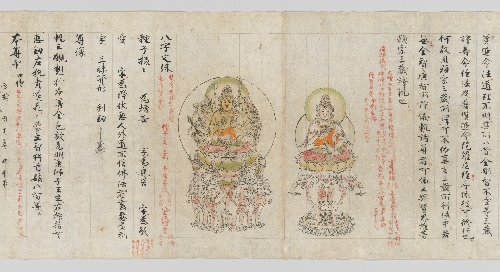
Title: 真言諸尊図像抄|Scroll from the Compendium of Iconographic Drawings (Zuzōshō)
Date: late 12th century
Object type: Handscroll
Classification: Paintings
Medium: Handscroll; ink and color on paper
Culture: Japan
Period: Heian (794–1185) or Kamakura (1185–1333) period
Dimensions: 11 7/8 in. x 25 ft. 7 1/2 in. (30.2 x 781 cm)
Department: Asian Art
Credit line: The Harry G. C. Packard Collection of Asian Art, Gift of Harry G. C. Packard, and Purchase, Fletcher, Rogers, Harris Brisbane Dick, and Louis V. Bell Funds, Joseph Pulitzer Bequest, and The Annenberg Fund Inc. Gift, 1975
Accession year: 1975
Repository: Metropolitan Museum of Art, New York, NY
Tags: Buddhism|Deities